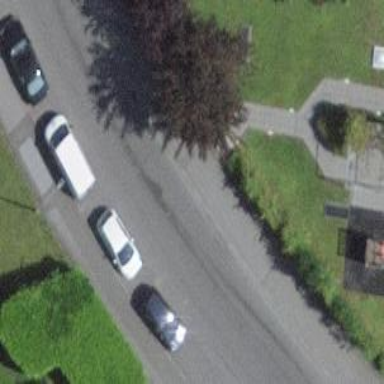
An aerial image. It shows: Road with steps.